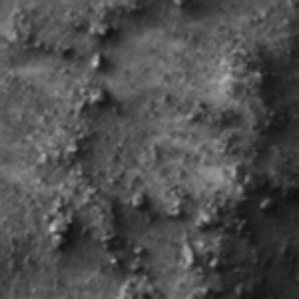
Label: frost